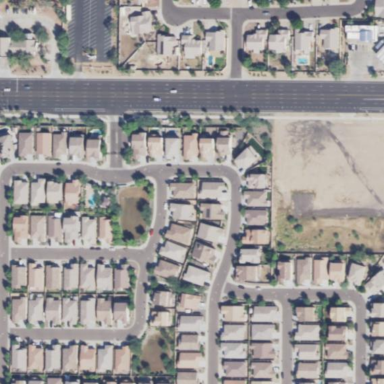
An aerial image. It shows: Residential area consisting of single-family homes.